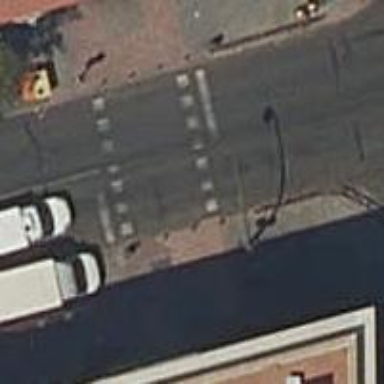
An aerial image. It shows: Road with traffic signals and zebra crossing with traffic signals.